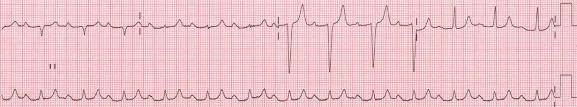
12-lead ECG showing first degree Atrio-Ventricular block. Paper speed is 25 mm/s and scale is 10 mm/mV.
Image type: electrography (ekg)